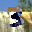
Label: 3